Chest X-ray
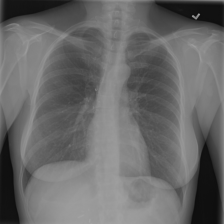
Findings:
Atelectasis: negative
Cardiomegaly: negative
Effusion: negative
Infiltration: negative
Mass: negative
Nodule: negative
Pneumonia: negative
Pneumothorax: negative
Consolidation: negative
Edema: negative
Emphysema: negative
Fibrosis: negative
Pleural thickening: negative
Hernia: negative